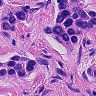
Metastatic tissue present: yes